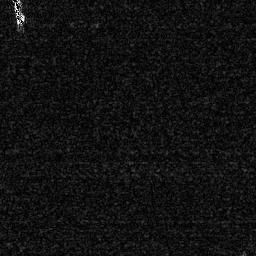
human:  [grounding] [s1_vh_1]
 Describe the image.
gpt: In the satellite image, there is  <ref>1 small ship </ref> <box>[[4, 0, 10, 10, 0]]</box> located at top left.